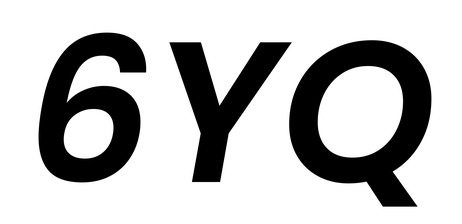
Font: Poppins-SemiBoldItalic